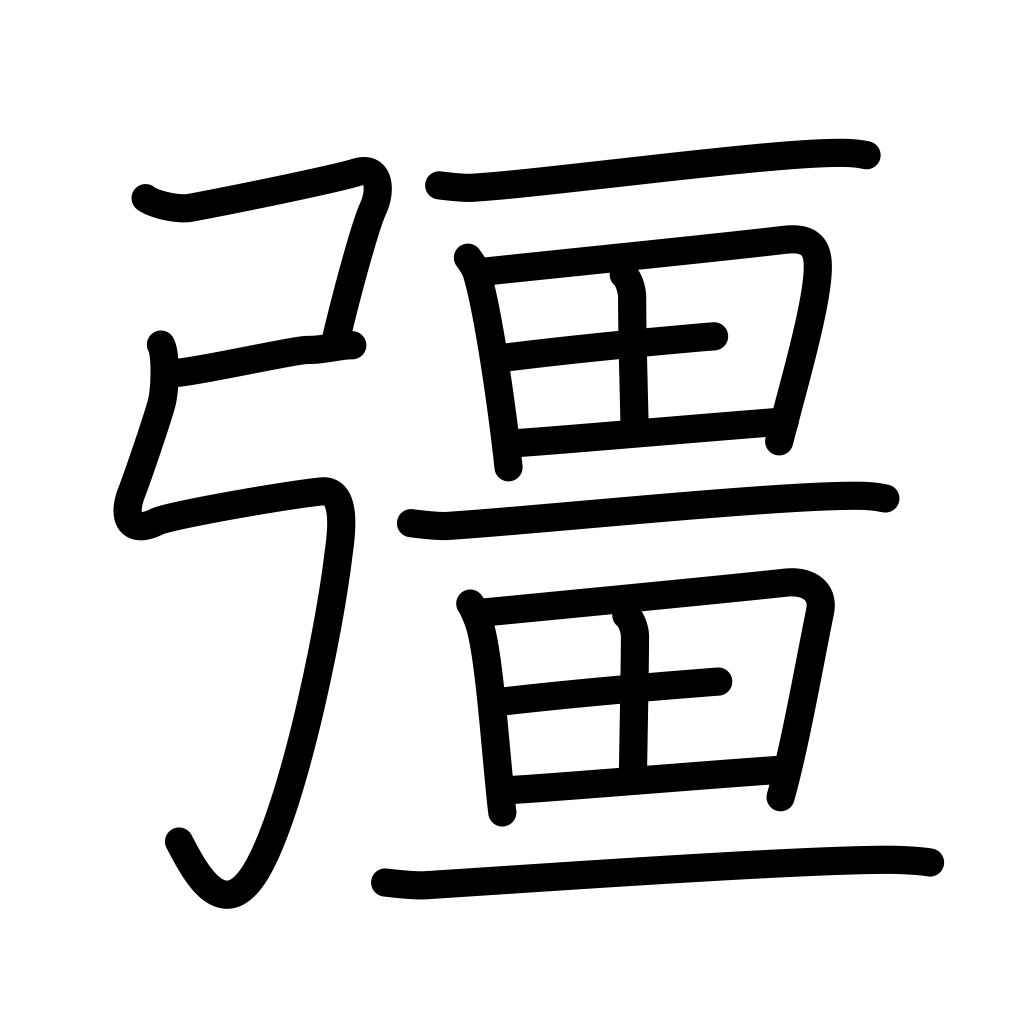
Meaning: strong